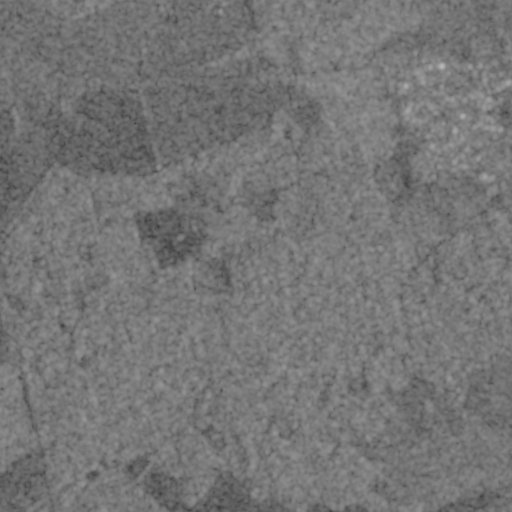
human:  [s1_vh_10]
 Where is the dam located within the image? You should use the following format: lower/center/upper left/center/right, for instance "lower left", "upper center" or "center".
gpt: The dam is located in the upper right of the image.
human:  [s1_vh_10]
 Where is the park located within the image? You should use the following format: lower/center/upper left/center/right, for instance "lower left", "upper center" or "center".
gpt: The park is located in the upper right of the image.
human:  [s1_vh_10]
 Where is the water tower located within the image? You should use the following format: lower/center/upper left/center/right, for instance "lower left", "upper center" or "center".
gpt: The water tower is located in the upper center of the image.
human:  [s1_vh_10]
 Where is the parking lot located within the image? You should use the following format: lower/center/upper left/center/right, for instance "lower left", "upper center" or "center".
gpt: There is no parking lot in the image.

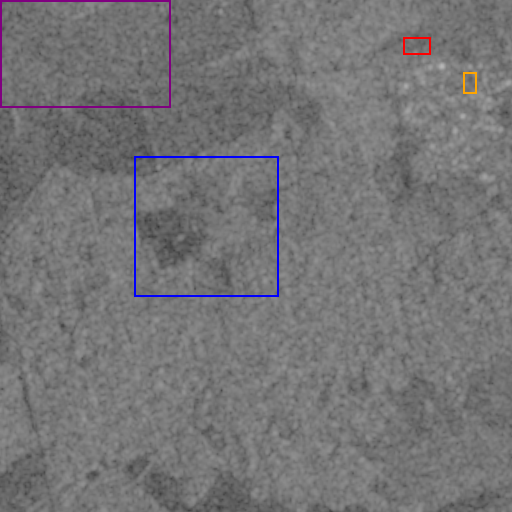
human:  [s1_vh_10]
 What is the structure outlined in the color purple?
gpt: The structure outlined in purple is a crop field.
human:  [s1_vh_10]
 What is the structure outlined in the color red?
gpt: The structure outlined in red is a dam.
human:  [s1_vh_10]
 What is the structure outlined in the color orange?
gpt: The structure outlined in orange is a park.
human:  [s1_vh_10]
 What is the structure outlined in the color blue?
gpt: The structure outlined in blue is a quarry.
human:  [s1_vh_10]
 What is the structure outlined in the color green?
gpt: There is no green outline.